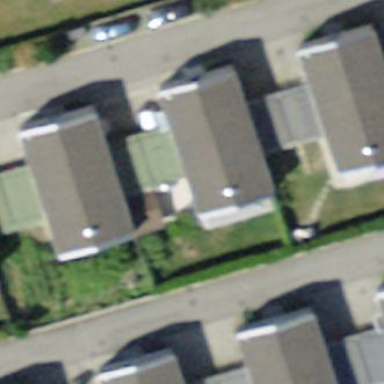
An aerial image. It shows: Simple house.